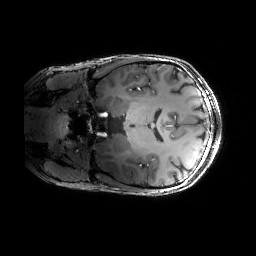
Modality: T1w
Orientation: coronal
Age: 31
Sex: female
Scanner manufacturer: siemens
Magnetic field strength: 6.98 T
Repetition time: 2.37 s
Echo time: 0.00231 s